Interaction volume radius: 10 \u00c5
Interaction volume height: 25 \u00c5
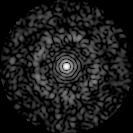
Disorder parameter: 0.8375